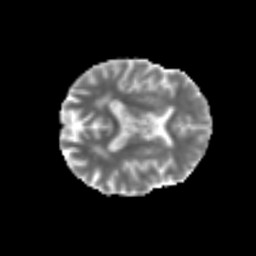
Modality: MD
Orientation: axial
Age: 75
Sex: male
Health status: ill
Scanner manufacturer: siemens
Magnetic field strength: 3 T
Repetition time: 8.7 s
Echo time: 0.11 s